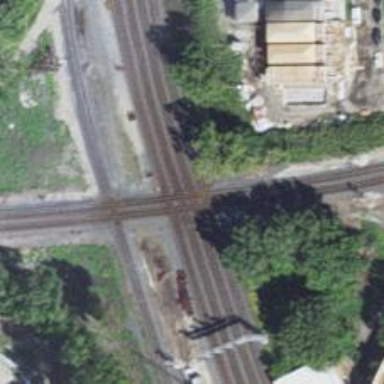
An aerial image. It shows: Railway crossing.